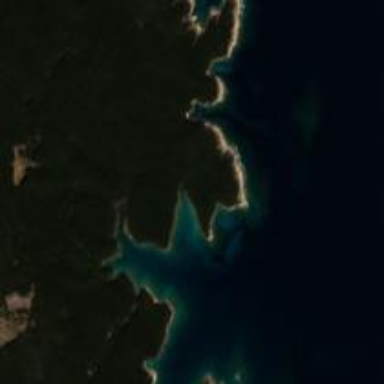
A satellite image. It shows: Beautiful bay in nature.